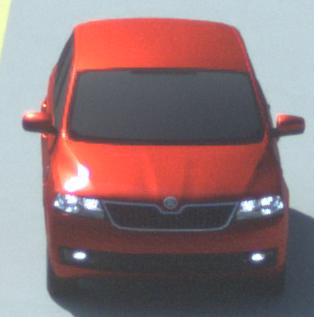
Make: Skoda
Model: Rapid Spaceback 1.2 TSI
Detailed model: Rapid Spaceback
Model produced from: 2013/10
Model produced until: 2015/04
Doors: 5
Color: red
Road condition: dry road
Daytime: morning or afternoon
Contrast: high contrast